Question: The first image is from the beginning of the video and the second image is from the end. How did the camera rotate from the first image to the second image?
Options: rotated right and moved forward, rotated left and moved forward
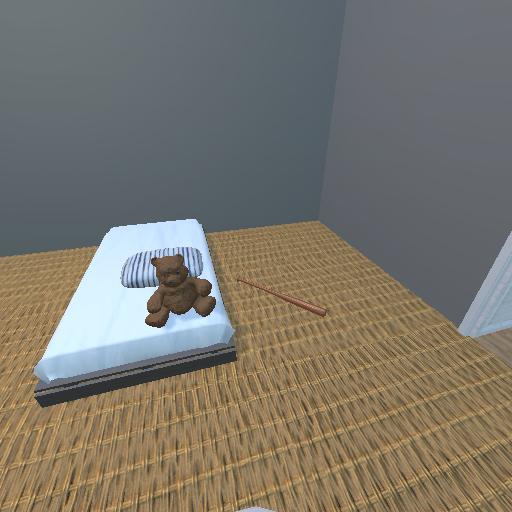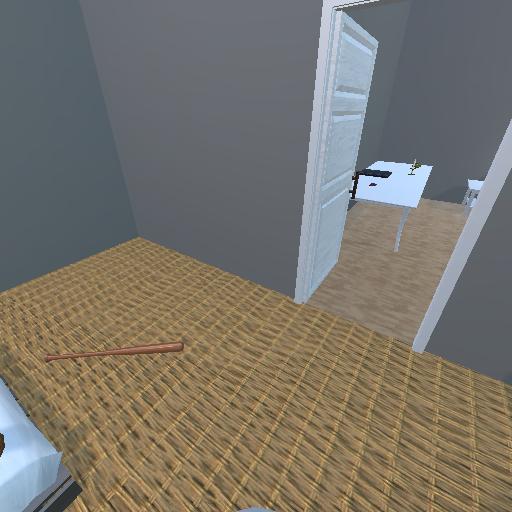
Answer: rotated right and moved forward